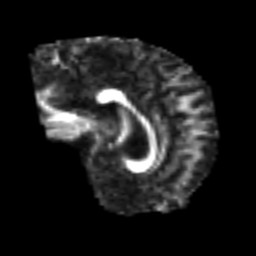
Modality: FA
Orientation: sagittal
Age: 44
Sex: female
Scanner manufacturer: siemens
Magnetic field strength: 3 T
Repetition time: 4.999 s
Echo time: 0.07946 s